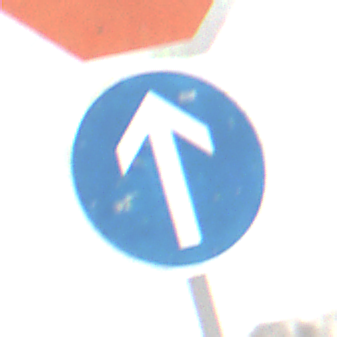
Verkehrszeichen: VorgeschriebeneFahrtrichtungGeradeaus
Zusatzzeichen oben: Stop
Umgebung: Outdoor, Nature
Tageszeit: MorningAfternoon
Wetter: Overcast
Licht: Natural
Jahreszeit: Winter
Kontrast: LowContrast